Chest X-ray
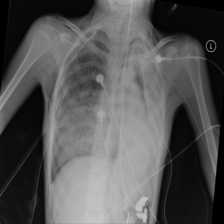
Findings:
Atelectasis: positive
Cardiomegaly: negative
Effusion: negative
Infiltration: negative
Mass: negative
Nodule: negative
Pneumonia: negative
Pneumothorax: negative
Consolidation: negative
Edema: negative
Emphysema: negative
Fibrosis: negative
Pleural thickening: negative
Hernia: negative